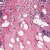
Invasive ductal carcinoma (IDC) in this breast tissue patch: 1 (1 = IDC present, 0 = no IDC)